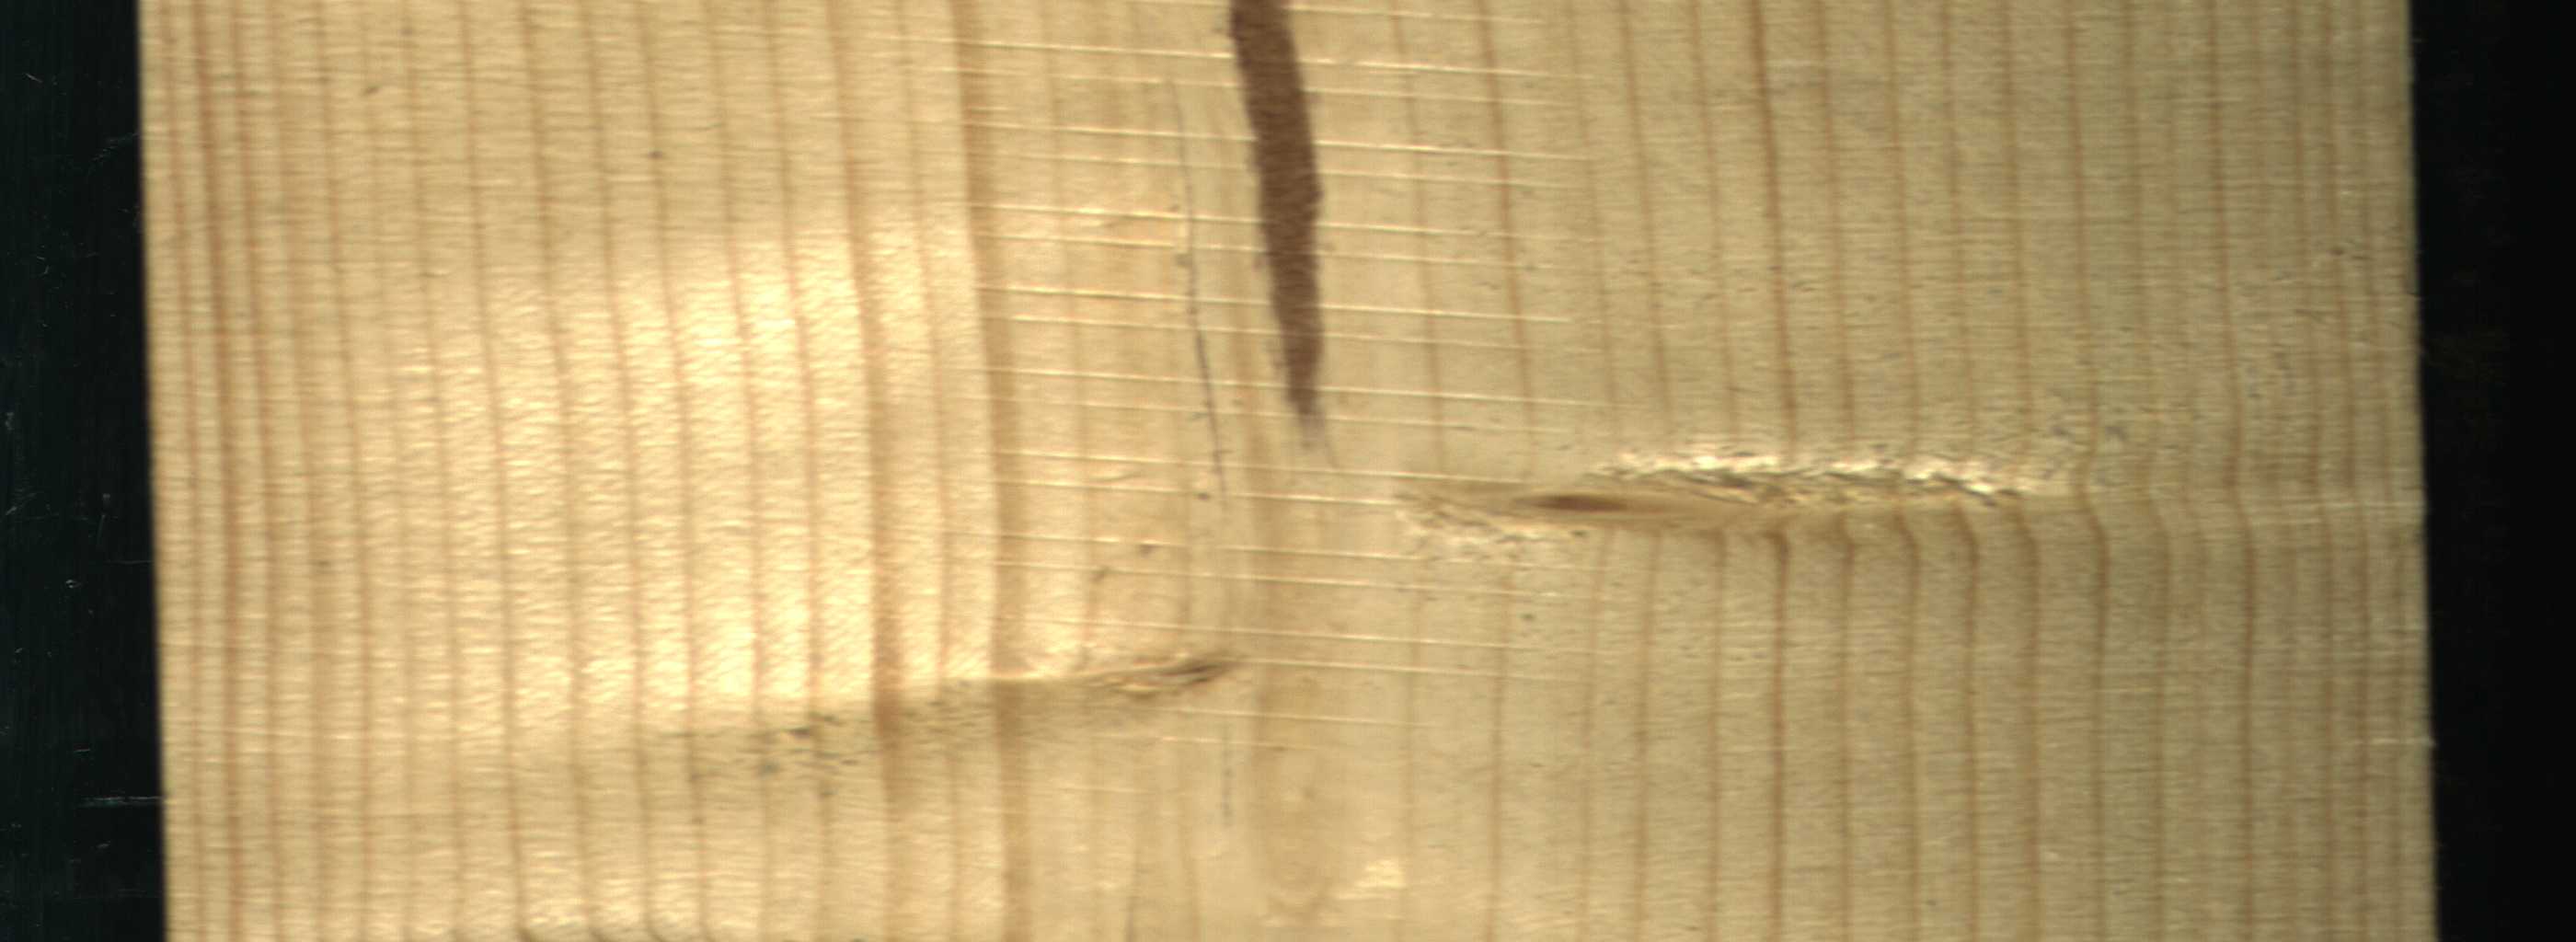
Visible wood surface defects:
Marrow
Crack
Live_Knot
Live_Knot